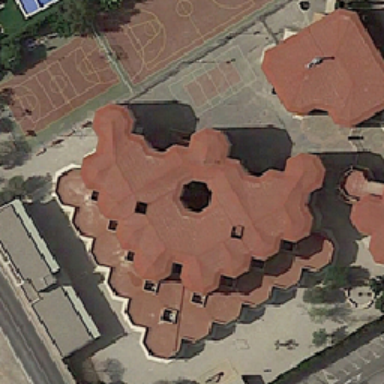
There are three red-roofed honeycomb buildings and two sports fields in one corner of the cross .